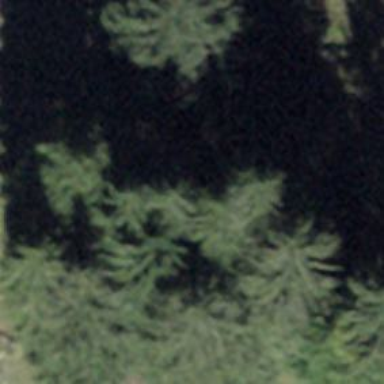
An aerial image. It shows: Forest area.